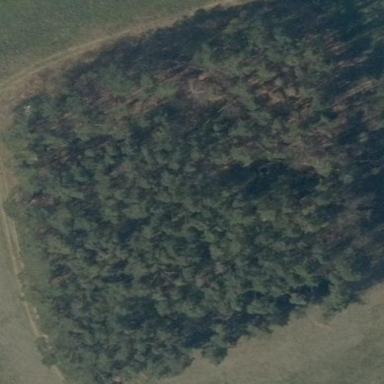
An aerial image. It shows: Forest area.